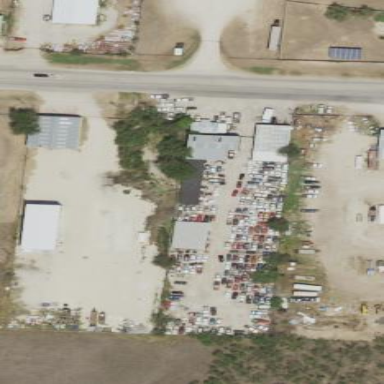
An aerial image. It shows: Industrial area designated as scrap yard.